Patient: sex F, age 61
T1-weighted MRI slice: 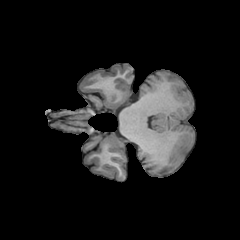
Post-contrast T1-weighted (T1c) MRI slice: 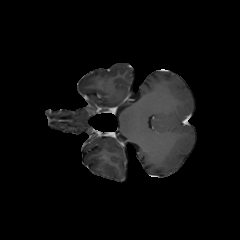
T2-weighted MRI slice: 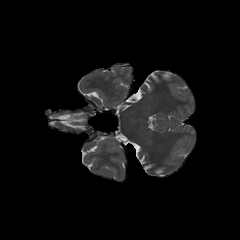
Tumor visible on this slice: no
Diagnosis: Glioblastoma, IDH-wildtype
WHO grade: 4